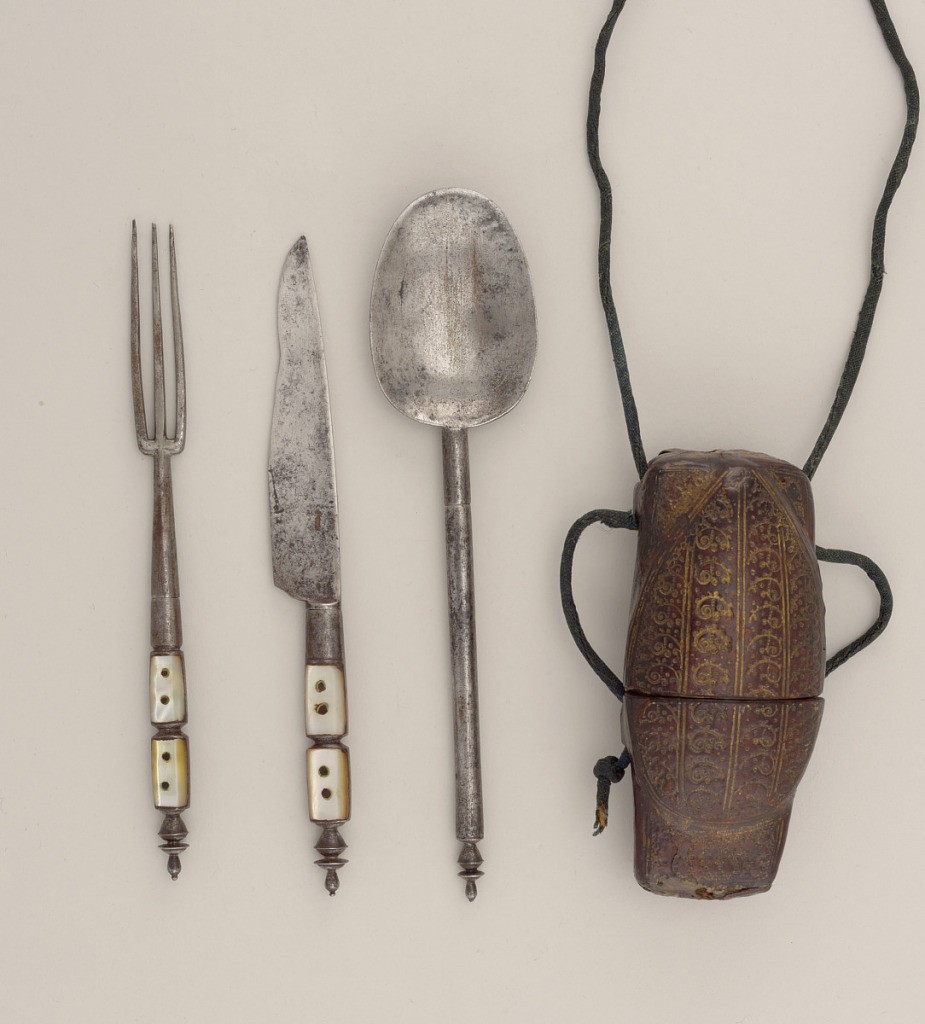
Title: Fork Tines with Threaded Screw Base
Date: early 17th century
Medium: steel
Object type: fork tines
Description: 1985-103-253-a: Small case for six implements, stamped leather wit...;     1985-103-253-b: Oval rat-tail spoon bowl with round neck and screw...;     1985-103-253-c: Plain straight handle with finial on top, can be s...;     1985-103-253-d: Waisted steel handle inlaid with mother-of-pearl, ...;     1985-103-253-e: Slightly curved upper edge, lower edge curving tow...;     1985-103-253-f: Waisted handle inlaid with mother-of-pearl, four r...;     1985-103-253-g: Three straight tines, rounded shoulders and plain ...